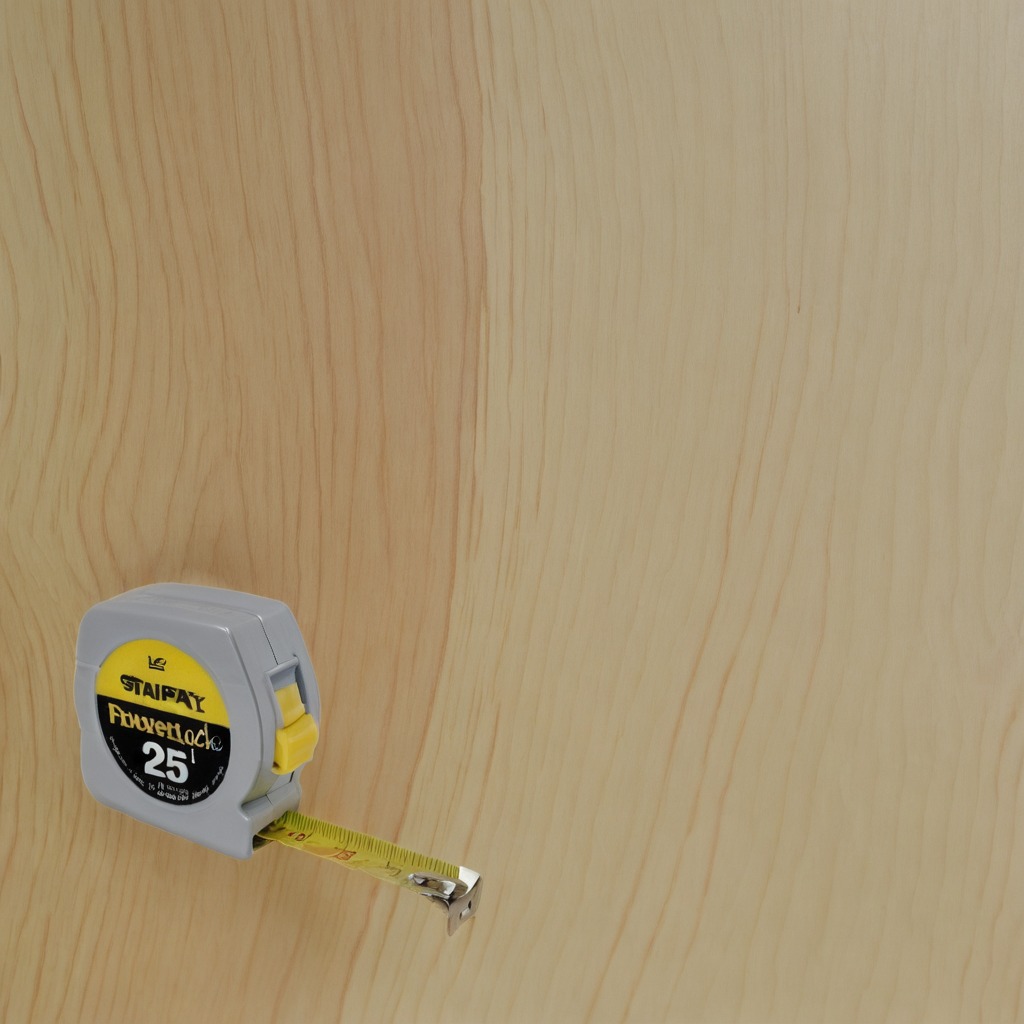
A measuring tape is lying on the plywood surface in a paint workshop lit by afternoon window light.